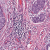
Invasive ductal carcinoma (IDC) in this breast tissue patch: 0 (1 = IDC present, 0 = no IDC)